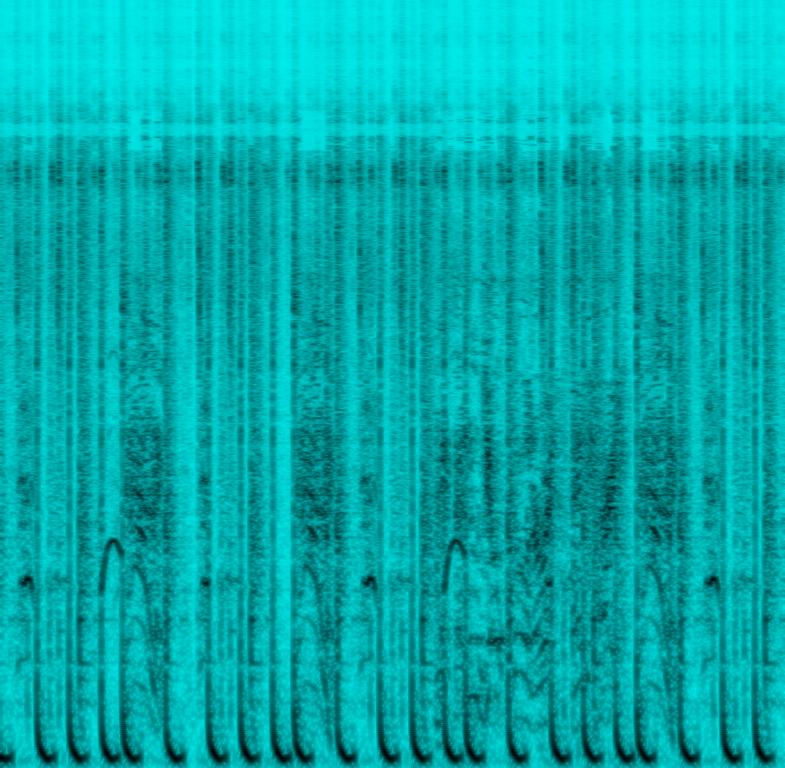
The clip has no melodic instruments. It is mainly built of a complex persuasive rhythm played on the drums, and a repeated phrase by a male speaker in a raspy vocal. In the background, we have a soulful male voice chanting the same phrase repeatedly, and a female screaming voice once roughly every two bars.